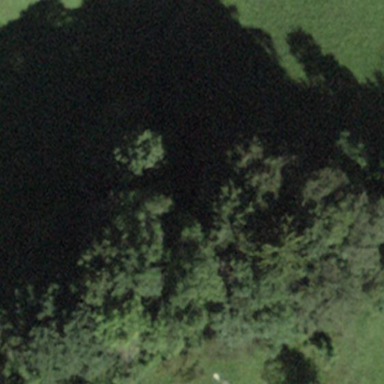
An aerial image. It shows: Forest area.